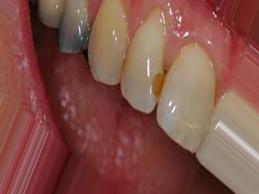
Condition: Tooth Discoloration